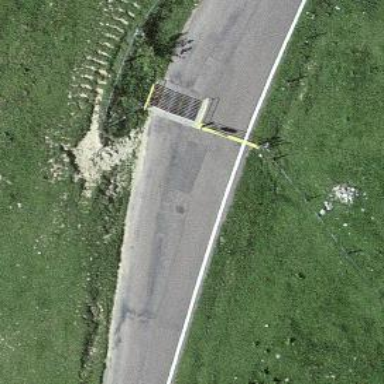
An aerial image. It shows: Cattle grid.